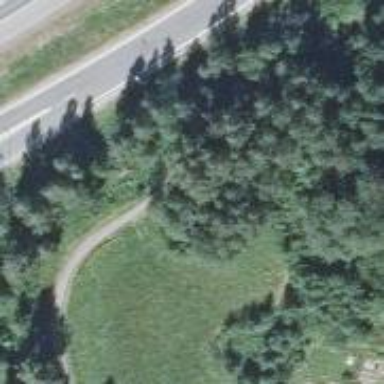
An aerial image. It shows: Track road specifically designed for nordic activities. The track is groomed for both classic and skating styles.